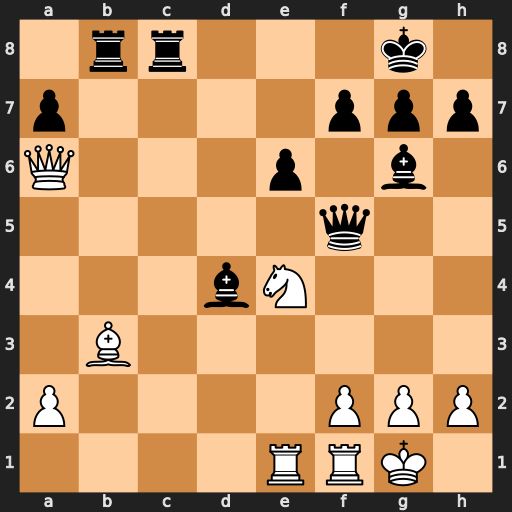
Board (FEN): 1rr3k1/p4ppp/Q3p1b1/5q2/3bN3/1B6/P4PPP/4RRK1
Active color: w
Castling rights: -
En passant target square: -
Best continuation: Nd6 Qd3 Qxd3 Bxd3 Nxc8 Rxc8 Rc1